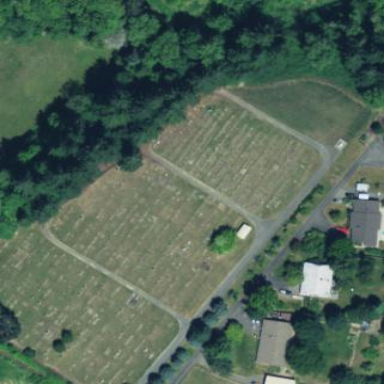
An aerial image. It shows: Graveyard.